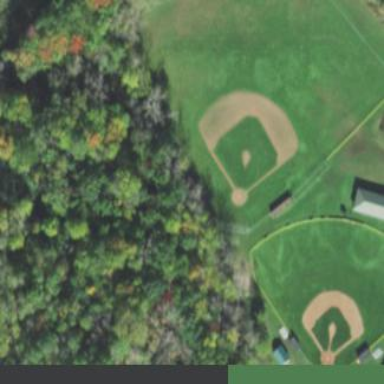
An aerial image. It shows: Baseball pitch for leisure land.